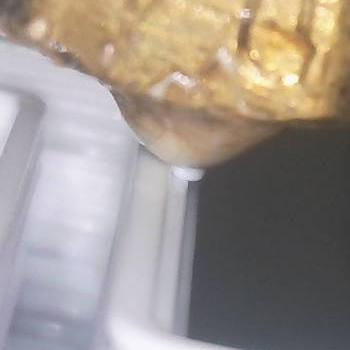
Flow rate: 168%